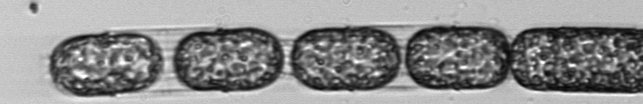
Label: Stephanopyxis